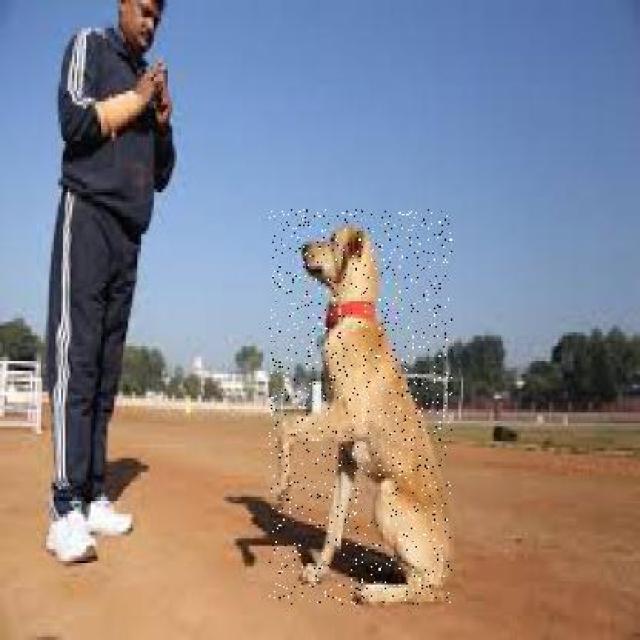
Healthy canine skin — no visible lesions, inflammation, or abnormalities. The skin and coat appear normal.